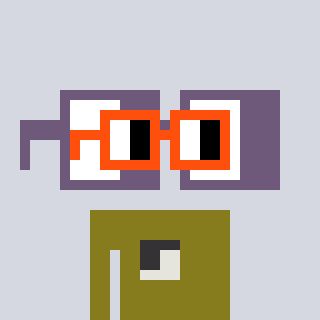
a pixel art character with square orange glasses, a glasses-shaped head and a gunk-colored body on a cool background